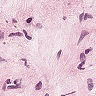
Metastatic tissue present: no